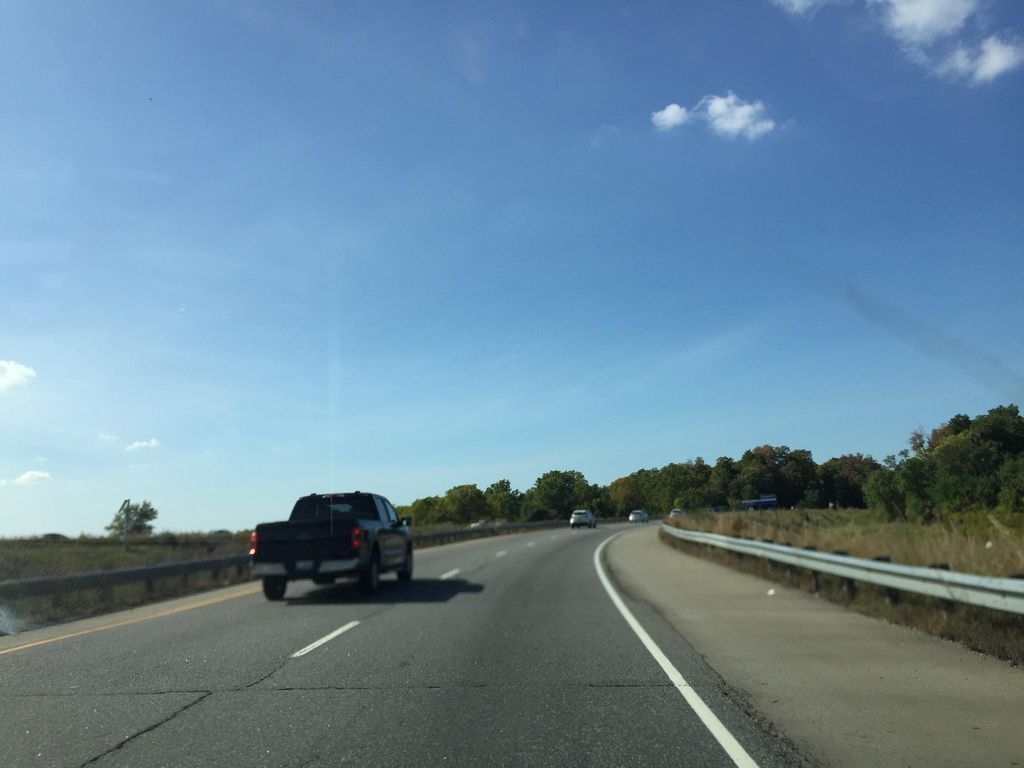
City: kitchener-waterloo